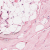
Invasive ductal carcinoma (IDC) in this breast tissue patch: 0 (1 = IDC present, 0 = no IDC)